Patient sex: F
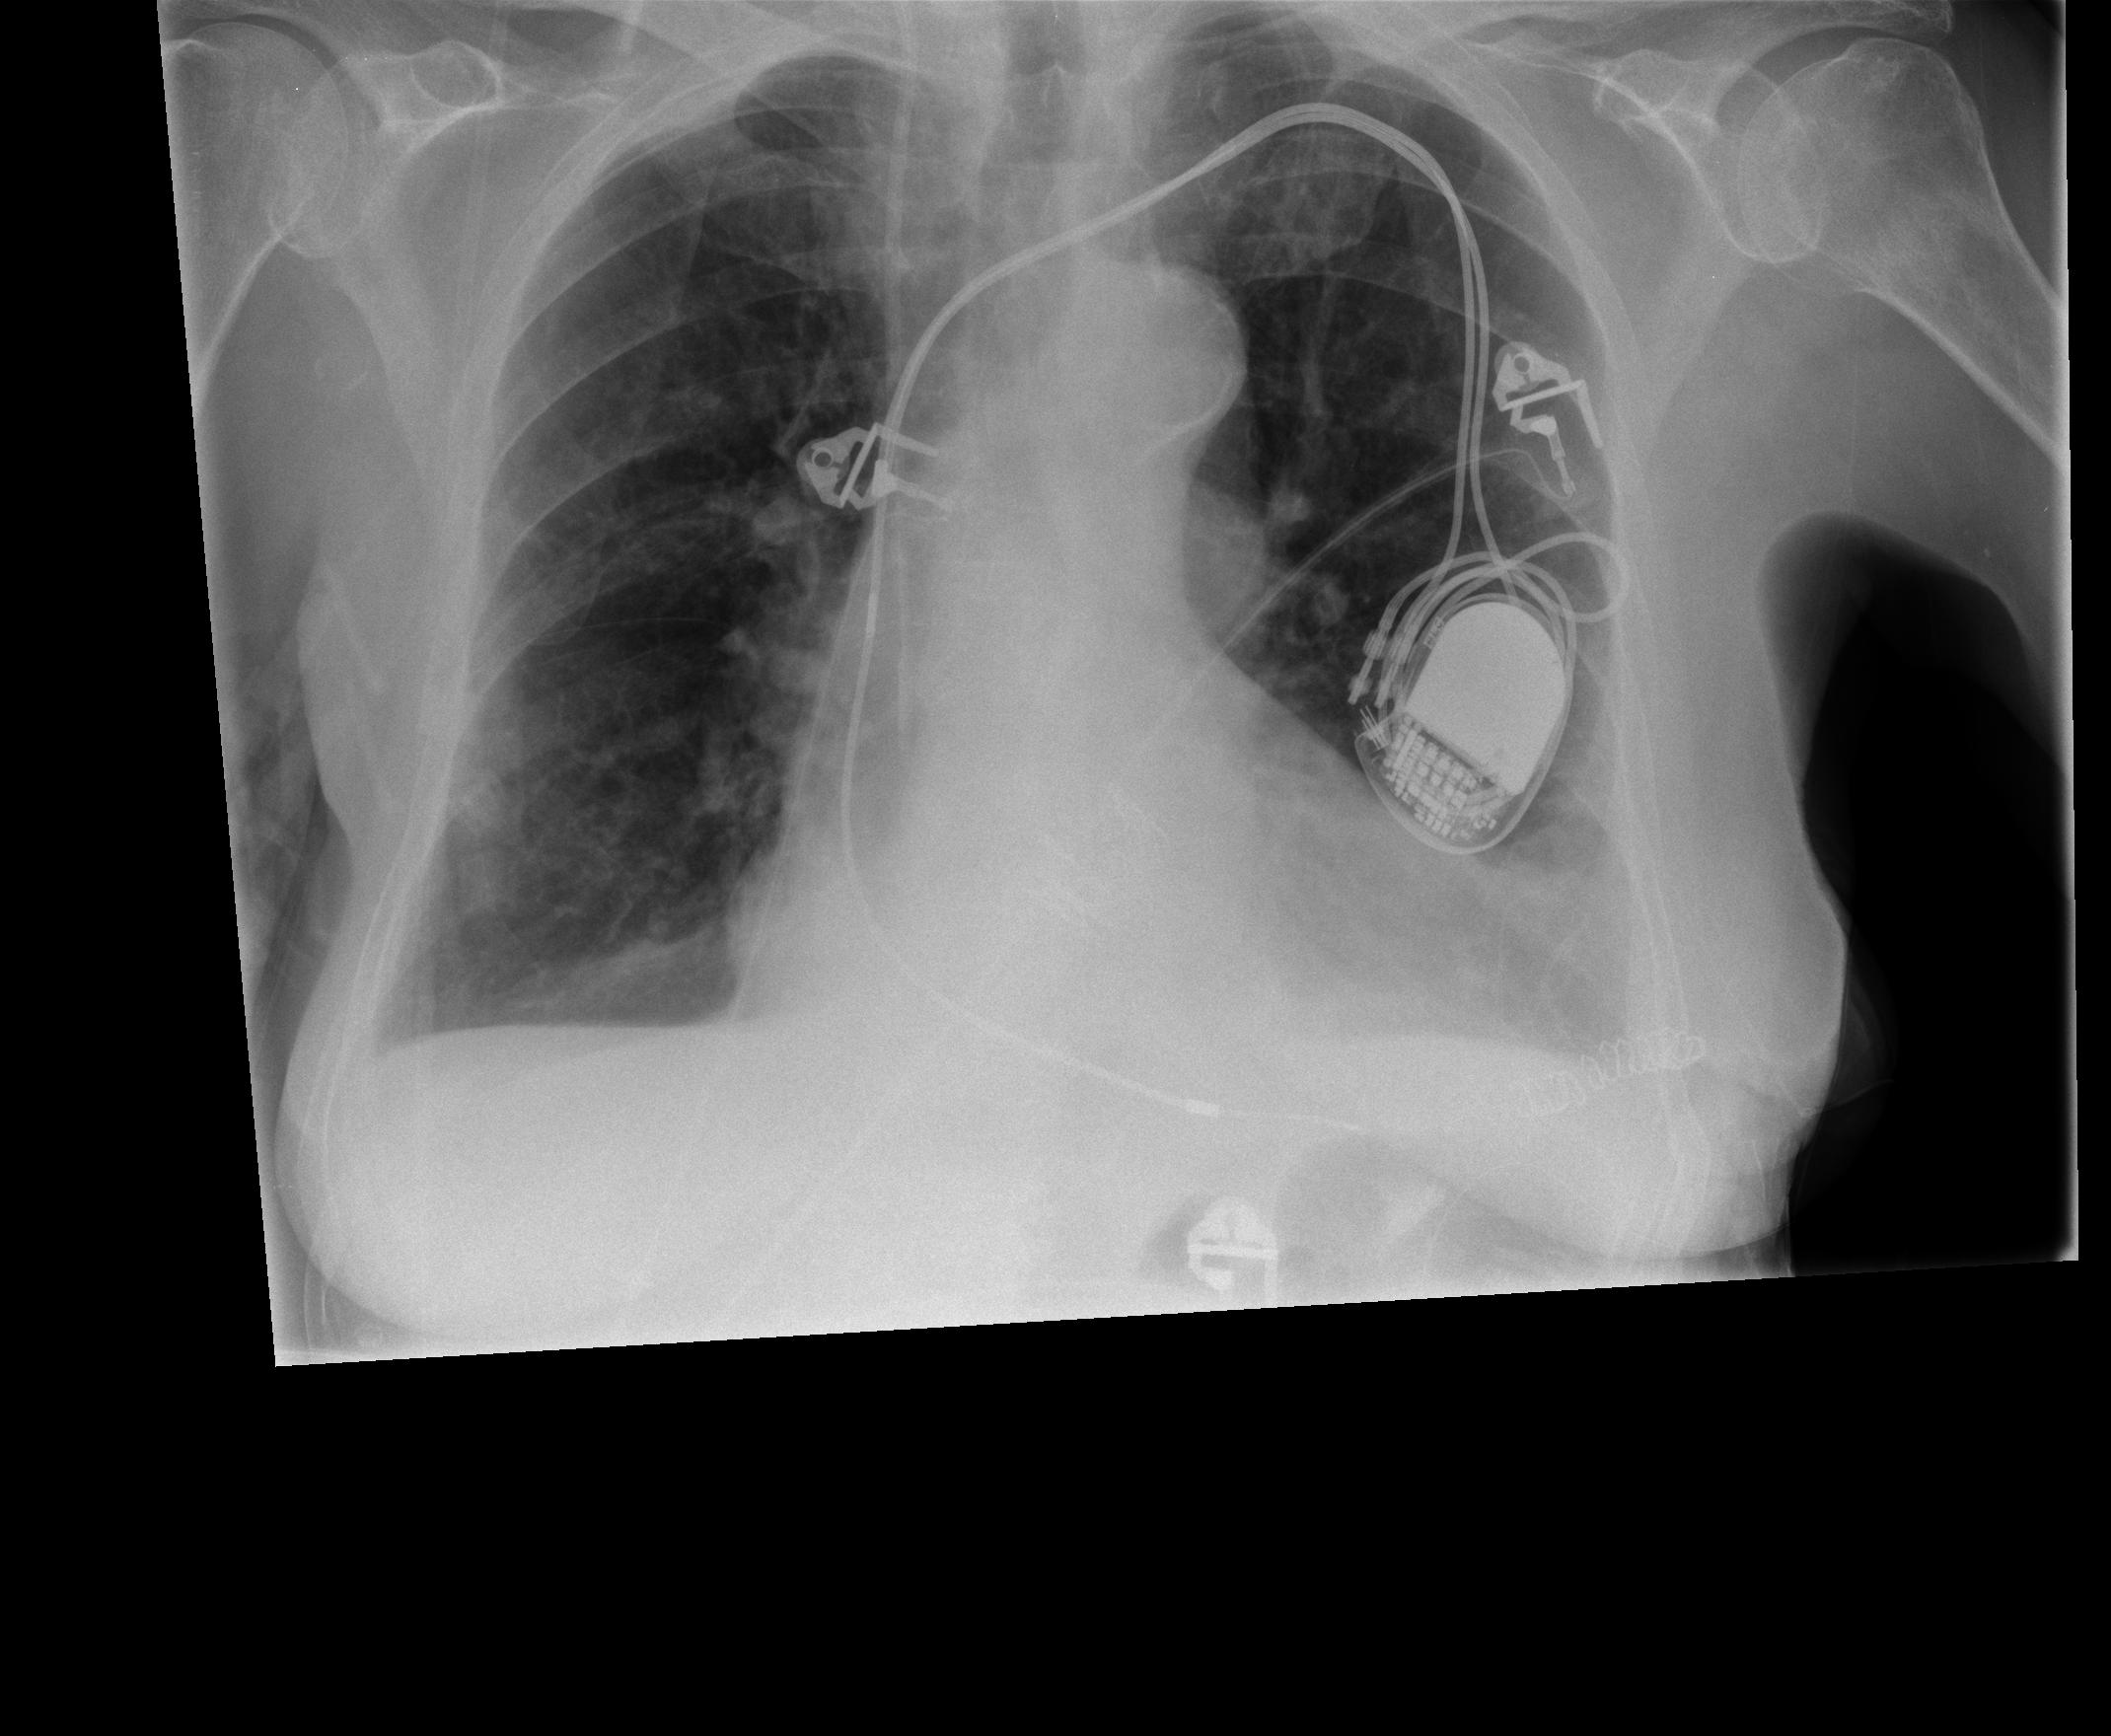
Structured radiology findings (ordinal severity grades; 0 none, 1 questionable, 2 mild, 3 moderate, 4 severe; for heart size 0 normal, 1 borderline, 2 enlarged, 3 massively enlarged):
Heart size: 2
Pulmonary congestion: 2
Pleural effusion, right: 2
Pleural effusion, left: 0
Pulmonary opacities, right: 0
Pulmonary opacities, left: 0
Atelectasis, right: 2
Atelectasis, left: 2